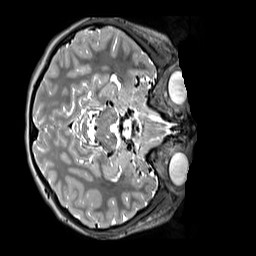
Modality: T2w
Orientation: axial
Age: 13
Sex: female
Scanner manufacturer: siemens
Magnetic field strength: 3 T
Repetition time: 3.2 s
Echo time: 0.408 s